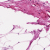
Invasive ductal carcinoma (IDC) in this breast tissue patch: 0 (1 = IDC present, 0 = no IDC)